Question: I have got a chart with two series. Now I want to find the maximum distance between the chats along the x-axis in a given interval. To solve the problem the calculation of the distatance on a given x-point like in the picture at x=50 would be enough.

I have got the following code:
'''
public void MaxSpacing(object chart, int series1, int series2)
{
Chart tmpChart = (Chart)chart;
double distance = 0;
int positon = 0;
for (int i = 0; i < tmpChart.Series[series1].Points.Count(); i++)
{
if ((Math.Abs(tmpChart.Series[series1].Points[i].YValues[0] - tmpChart.Series[series2].Points[i].YValues[0])) > distance)
{
distance = tmpChart.Series[series1].Points[i].YValues[0] - tmpChart.Series[series2].Points[i].YValues[0];
}
}
'''
The Problem about this code is, that it uses the Datapoints of both series. If the amount/interval of points in series1 and series2 differs the calculation does not work. So I am looking vor the Y-values on a given X-value to calculate the distance.
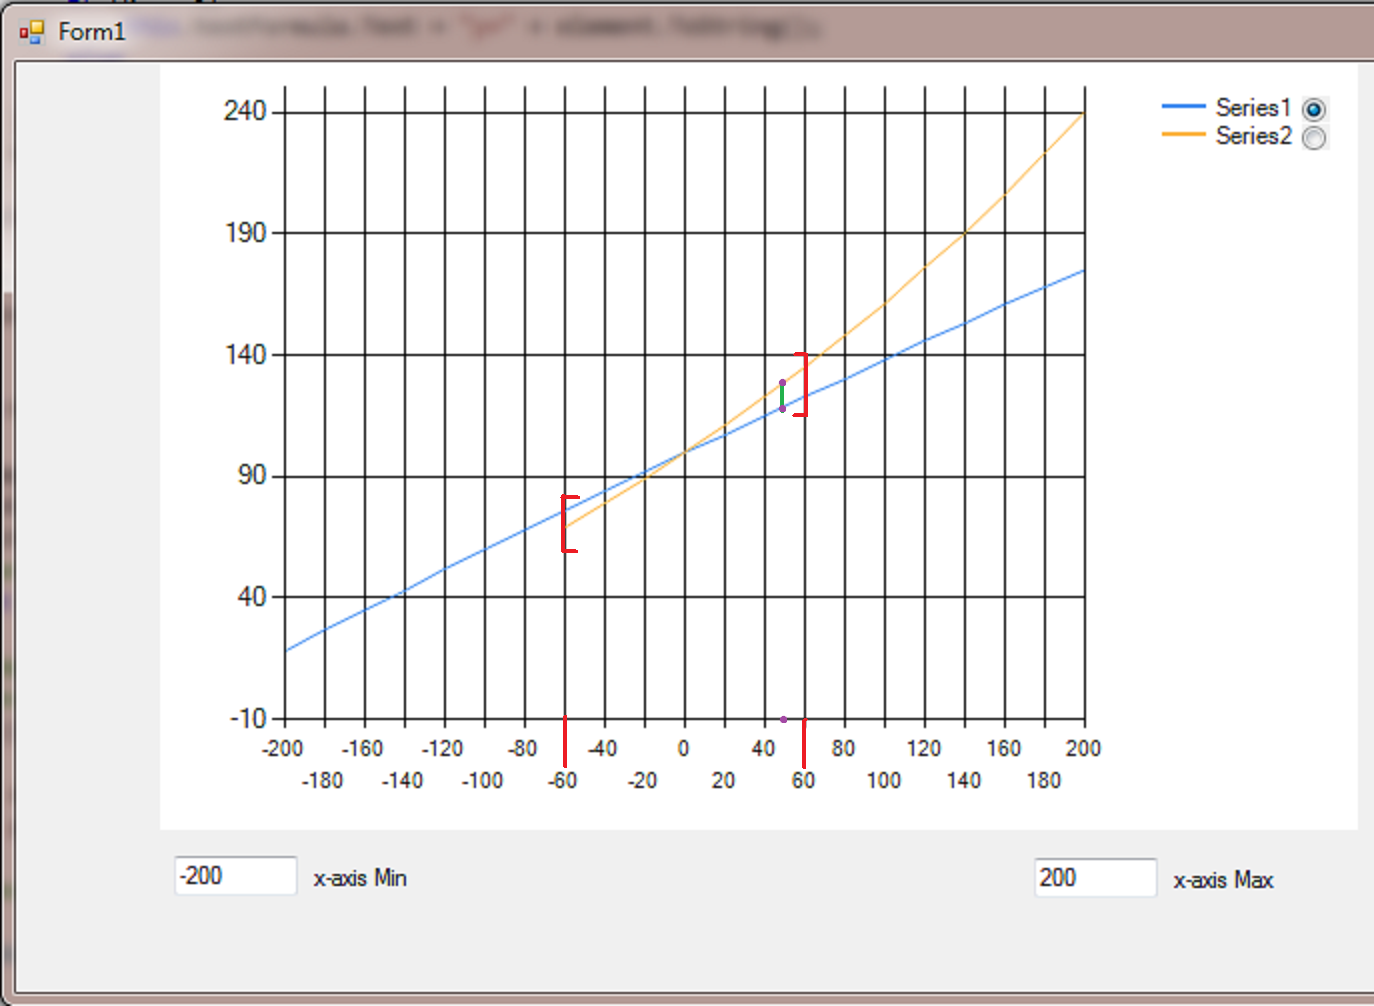
Answer: This assumes that you want to do some sort of interpolation between points if the two series do not have the same number of points. A simple linear interpolation should work for a sufficiently large number of points, and so the whole algorithm could look something like this (in pseudo-code):
'''
double distance = 0;
Series series1 = tmpChart.Series[series1];
Series series2 = tmpChart.Series[series2];
Series seriesToEnumerate = series1.Points.Count() >= series2.Points.Count() ? series1 : series2;
for (int i = 0; i < series1.Count(); ++i)
{
DataPoint point1 = series1.Points[i];
DataPoint point2 = series2.Points[i];
if (point1.X == point2.X)
{
distance = Math.Abs(point1.Y - point2.Y) // if greater than previous distance
}
else
{
// find two points in series2 whose X values surround point1.X, call them point3 and point4
// Interpolate between point3 and point4 to find the y value at the x of point1
double slope = (point4.Y - point3.Y) / (point4.X - point3.X);
double intercept = point4.Y - slope * point4.X;
double y2 = slope * point1.X + intercept;
distance = Math.Abs(point1.Y - y2); // if this is greater than previous distance
}
}
'''
That's a simple example of an algorithm. You'll want to clean it up, do some error checking, make it more efficient, etc.